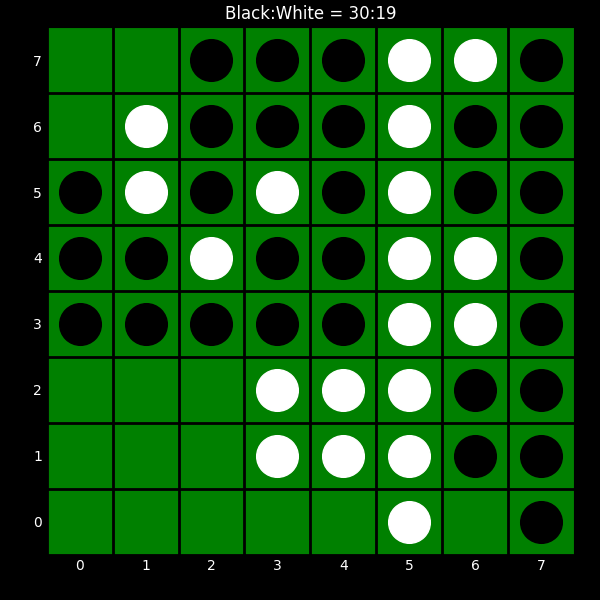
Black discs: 30
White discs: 19